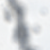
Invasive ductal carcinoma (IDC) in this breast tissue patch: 0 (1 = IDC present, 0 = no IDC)